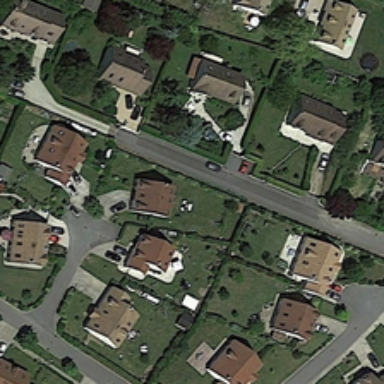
Many buildings and green trees are in a medium residential area .